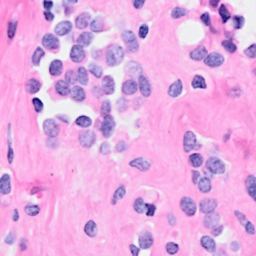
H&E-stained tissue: Breast